Question: I'm trying to make a simple converter like <URL>, but in JavaScript, where you enter an amount in tons and it displays a bunch of different numbers calculated from the input, sort of like this:

This is what I've tried:
'''
<html>
<head>
<title>Calculator</title>
<script type="text/javascript">
function calculate(t){
var j = document.getElementById("output")
var treesSaved = t.tons.value * 17;
j.value = treesSaved;
}
</script>
</head>
<body>
<form>
<input type="text" placeholder="Tons" id="tons" />
<input type="button" value="Calculate" onclick="calculate(this.form)" />
<br />
<input type="text" id="output" value="Output" />
</form>
</body>
</html>
'''
This works, to the extent that when you press the button, it calculates and displays the right number. However, it also seems to reset the form when I press the button, and I'm hoping to eliminate the need for the button altogether (so on every key press it recalculates).
Why is the form resetting, and how could I extend this to not need the button at all?
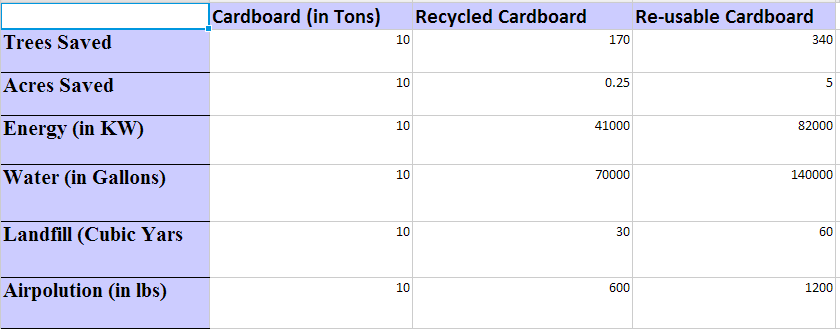
Answer: Please check this <URL>.
All you need to adding attributes to your table cells.
'''
<table border="1">
<tr>
<td>
<input type="text" id="initial-val" />
</td>
<td>card board</td>
<td>recycled</td>
<td>reusable</td>
</tr>
<tr>
<td>lovely trees</td>
<td data-formula='val*5'></td>
<td data-formula='val+10'></td>
<td data-formula='val/2'></td>
</tr>
<tr>
<td>what is acres</td>
<td data-formula='val*2'></td>
<td data-formula='val*(1+1)'></td>
<td data-formula='val*(10/5)'></td>
</tr>
</table>
'''
'''
$(function () {
function isNumber(n) {
return !isNaN(parseFloat(n)) && isFinite(n);
}
var $input = $('#initial-val'),
$cells = $('td[data-formula]');
$input.on('keyup', function () {
var val = $input.val();
if (isNumber(val)) {
$.each($cells, function () {
var $thisCell = $(this);
$thisCell.text(
eval($thisCell.attr('data-formula').replace('val', val.toString()))
)
});
} else {
$cells.text('ERROR')
}
});
});
'''